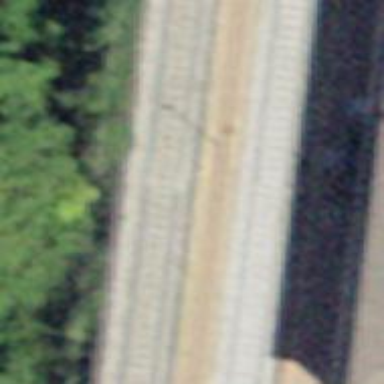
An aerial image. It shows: Stop position for public transport at railway stop.